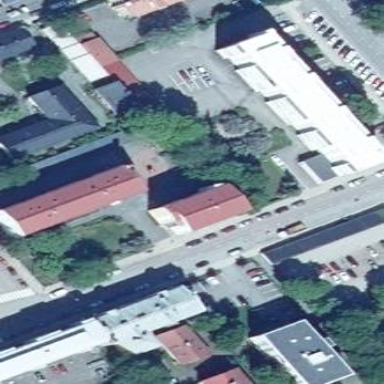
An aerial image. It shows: Image showing building with apartments.